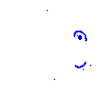
Particle: kaon